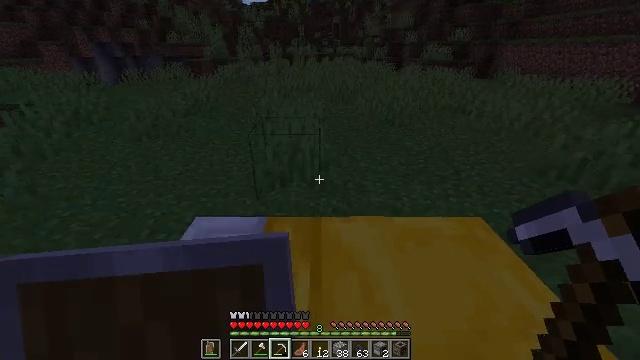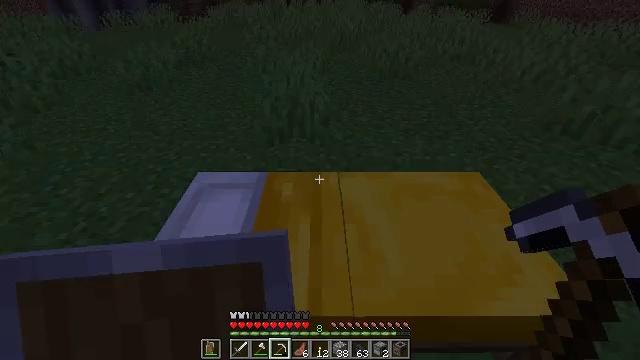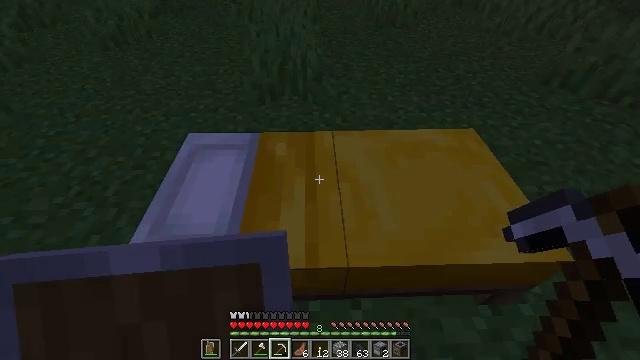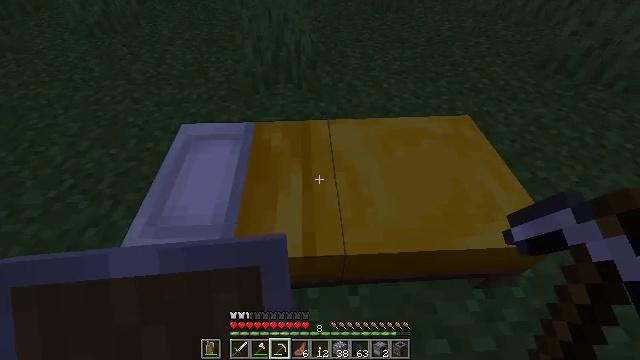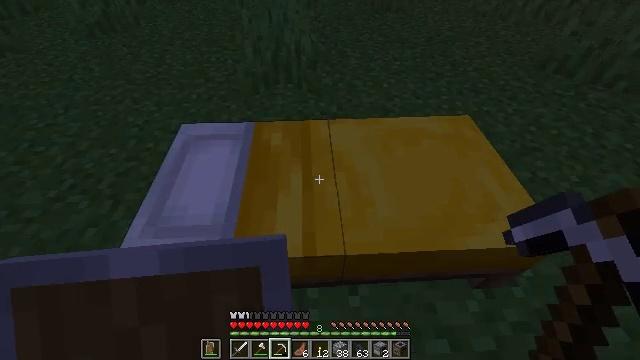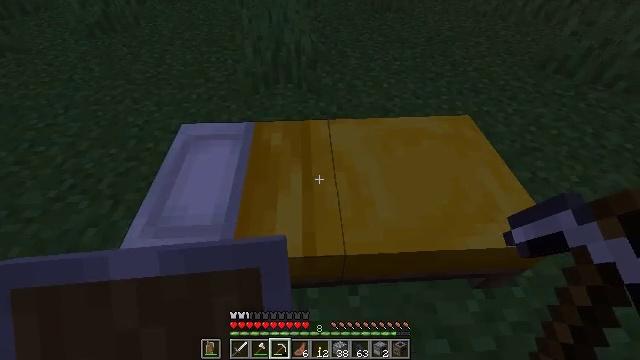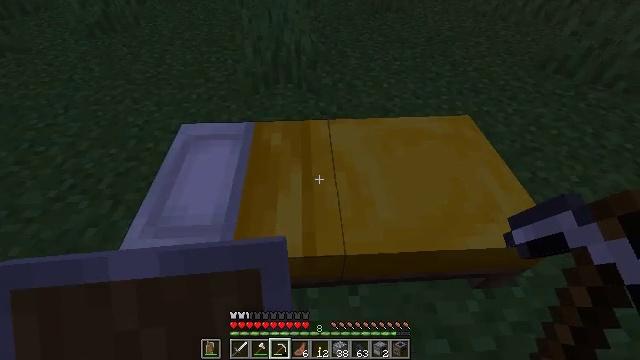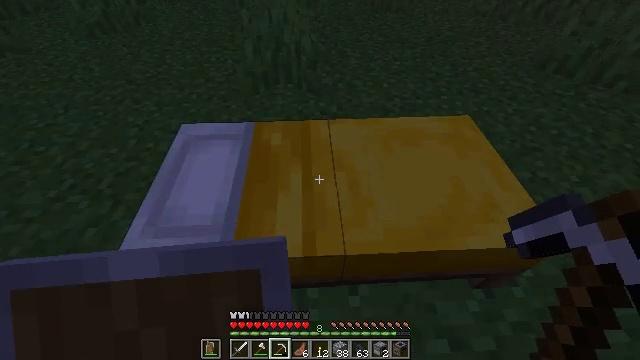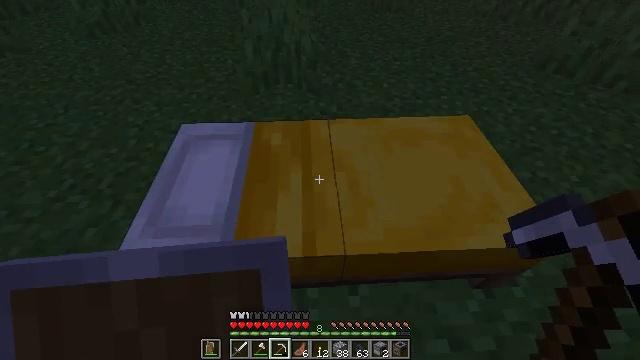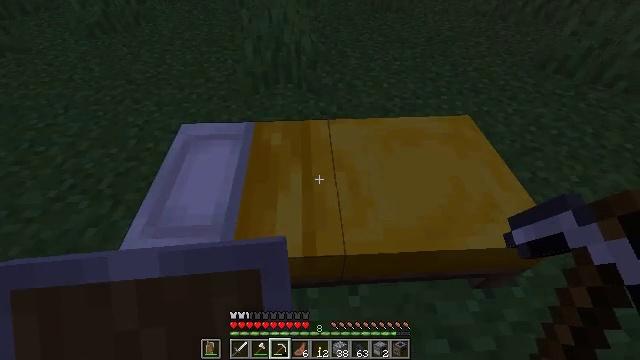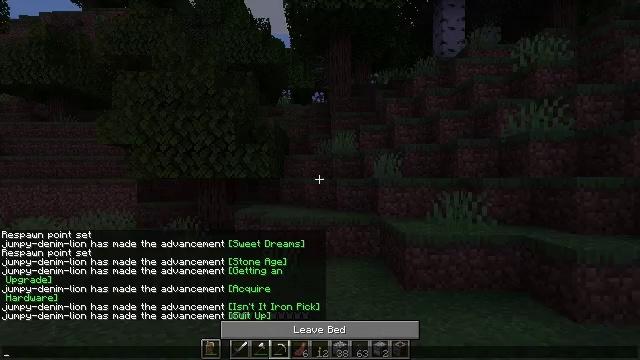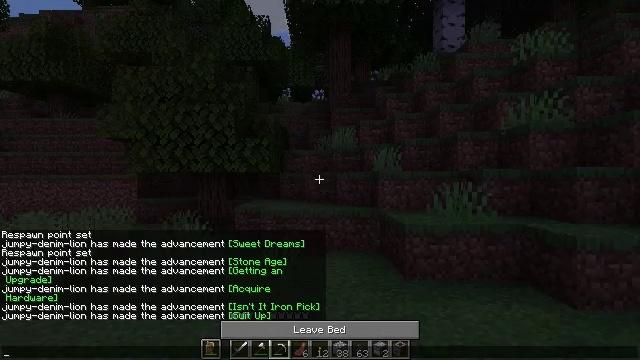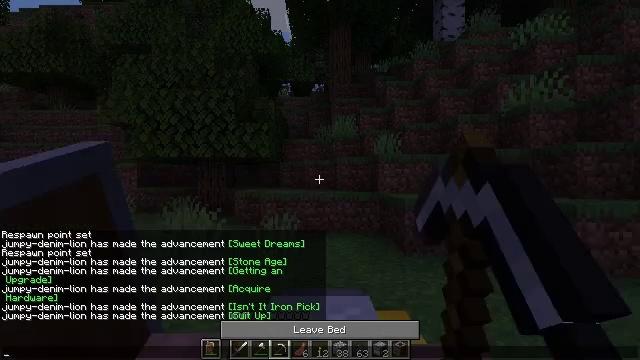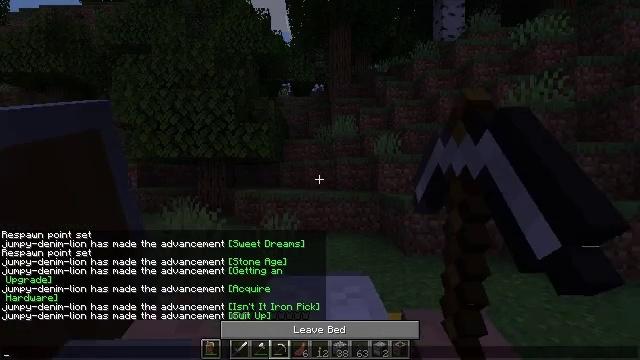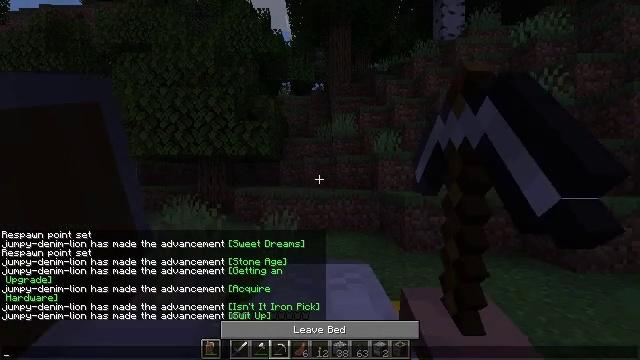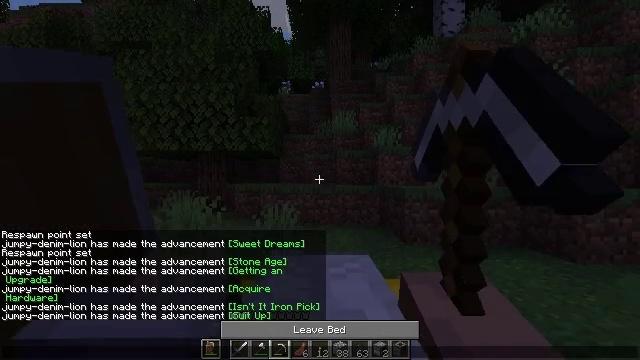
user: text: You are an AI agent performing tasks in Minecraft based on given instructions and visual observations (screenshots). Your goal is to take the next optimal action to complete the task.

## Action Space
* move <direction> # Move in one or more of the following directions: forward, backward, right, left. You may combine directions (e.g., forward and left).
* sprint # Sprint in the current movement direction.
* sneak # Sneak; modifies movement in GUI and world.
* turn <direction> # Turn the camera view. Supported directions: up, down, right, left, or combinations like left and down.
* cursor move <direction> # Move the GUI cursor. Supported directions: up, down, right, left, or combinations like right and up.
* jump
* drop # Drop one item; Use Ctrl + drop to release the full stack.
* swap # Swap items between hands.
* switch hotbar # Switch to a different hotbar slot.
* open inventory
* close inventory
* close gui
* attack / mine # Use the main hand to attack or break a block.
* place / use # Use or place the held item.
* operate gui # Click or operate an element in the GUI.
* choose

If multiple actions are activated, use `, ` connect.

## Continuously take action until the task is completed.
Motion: motion action
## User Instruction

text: Break the yellow bed.
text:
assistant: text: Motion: turn down
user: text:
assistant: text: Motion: turn right and down
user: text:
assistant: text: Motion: turn right and down
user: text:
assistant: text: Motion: use / place
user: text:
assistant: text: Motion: use / place
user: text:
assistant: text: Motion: use / place
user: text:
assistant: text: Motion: no_op
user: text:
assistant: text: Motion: no_op
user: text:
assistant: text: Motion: no_op
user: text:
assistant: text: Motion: no_op
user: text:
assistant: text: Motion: open gui
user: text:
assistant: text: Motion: no_op
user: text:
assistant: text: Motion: no_op
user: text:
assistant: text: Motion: no_op
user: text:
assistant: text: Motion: no_op
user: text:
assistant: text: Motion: no_op
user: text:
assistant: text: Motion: no_op
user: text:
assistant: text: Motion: no_op
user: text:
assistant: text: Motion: cursor move up
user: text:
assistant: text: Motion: no_op
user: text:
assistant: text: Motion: no_op
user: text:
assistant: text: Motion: no_op
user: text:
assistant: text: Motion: no_op
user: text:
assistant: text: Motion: no_op
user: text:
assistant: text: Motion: no_op
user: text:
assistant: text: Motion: no_op
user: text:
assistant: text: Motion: no_op
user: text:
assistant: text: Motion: no_op
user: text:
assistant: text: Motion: no_op
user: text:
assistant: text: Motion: no_op